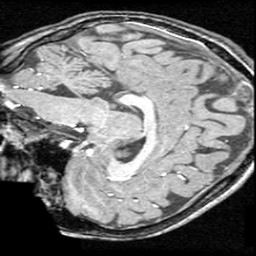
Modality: T1w
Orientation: sagittal
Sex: female
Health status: ill
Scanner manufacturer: ge
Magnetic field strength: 1.5 T
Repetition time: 21 s
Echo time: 0.008 s